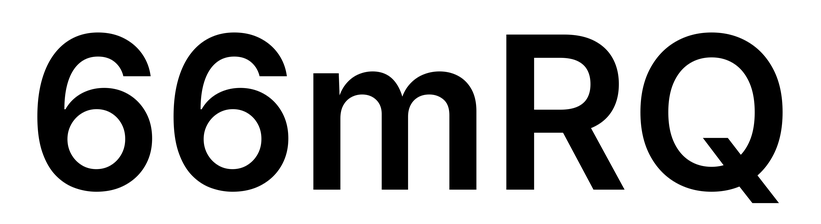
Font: Inter_SemiBold